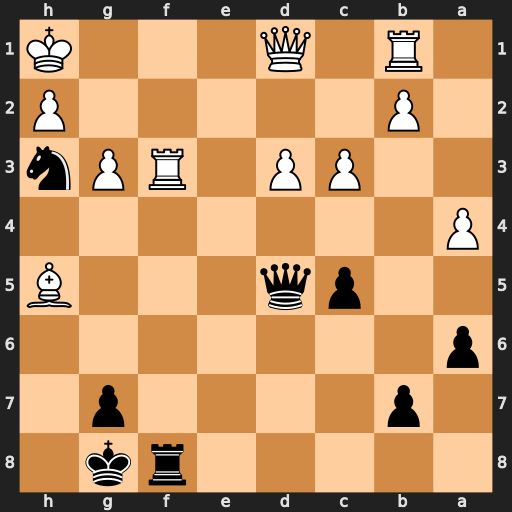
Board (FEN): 5rk1/1p4p1/p7/2pq3B/P7/2PP1RPn/1P5P/1R1Q3K
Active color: b
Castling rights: -
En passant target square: -
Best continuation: Nf2+ Kg1 Nxd1 Rxf8+ Kxf8